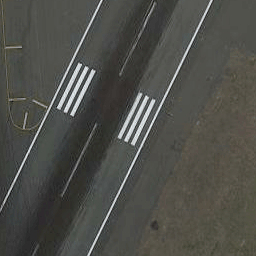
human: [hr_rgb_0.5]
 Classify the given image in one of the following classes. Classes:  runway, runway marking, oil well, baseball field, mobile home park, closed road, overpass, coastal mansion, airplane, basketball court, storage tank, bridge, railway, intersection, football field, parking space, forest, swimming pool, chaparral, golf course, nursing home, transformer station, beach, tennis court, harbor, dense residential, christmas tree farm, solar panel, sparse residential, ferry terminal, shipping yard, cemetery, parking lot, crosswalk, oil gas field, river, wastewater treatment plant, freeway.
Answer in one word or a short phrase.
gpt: runway